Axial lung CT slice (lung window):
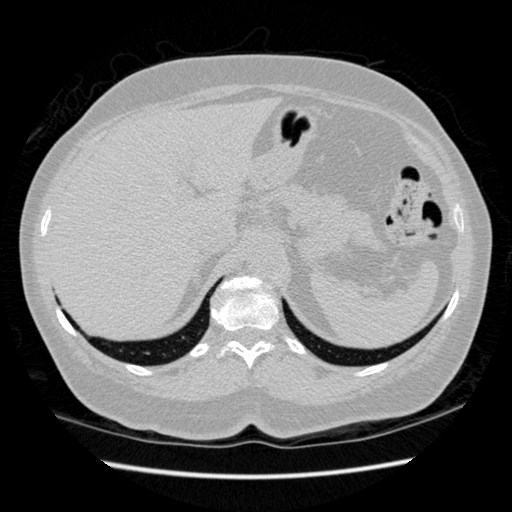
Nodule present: no